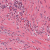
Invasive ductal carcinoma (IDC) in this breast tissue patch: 0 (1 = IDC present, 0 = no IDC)